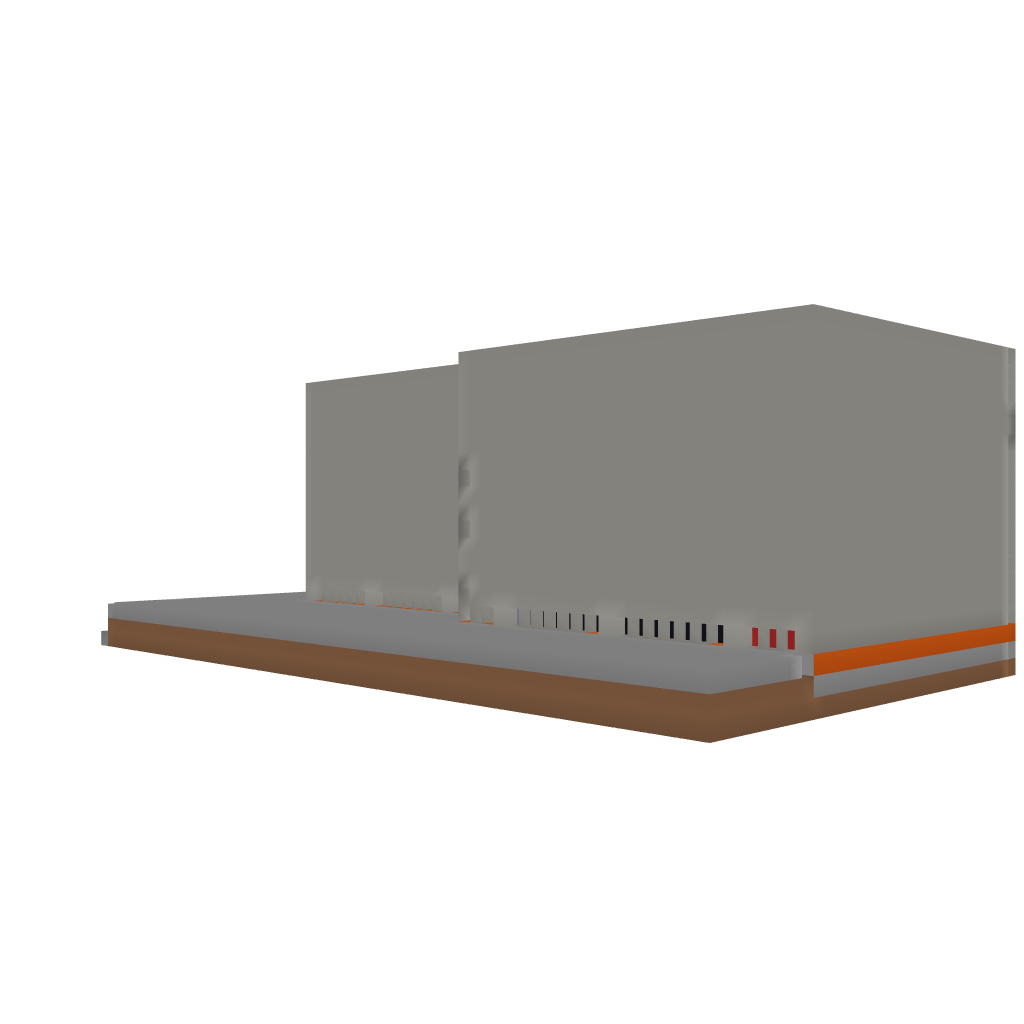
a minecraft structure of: MyPVP